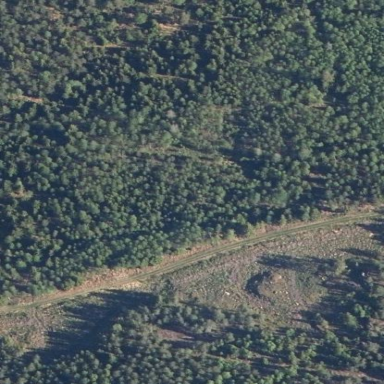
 likely man-made clearing in the landscape."